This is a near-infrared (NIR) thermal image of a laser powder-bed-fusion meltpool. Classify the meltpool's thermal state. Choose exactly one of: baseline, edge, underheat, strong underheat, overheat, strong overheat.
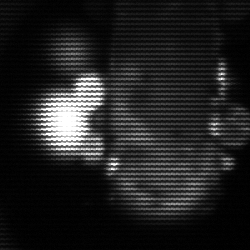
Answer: strong underheat